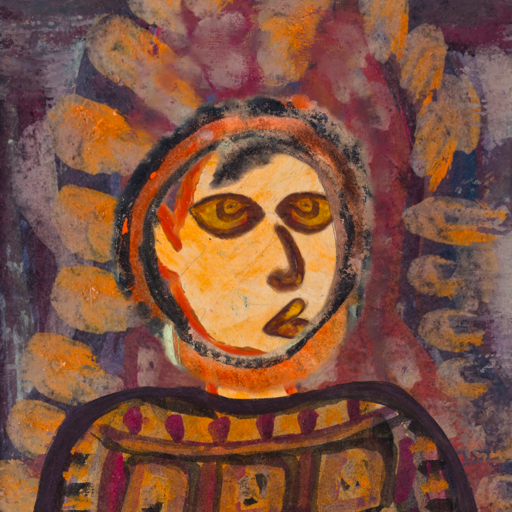
Background: Doll, Head And Neck Side: Experience, Face Side: Comrade, Bust: Doll, Hair Side: Childish, Head Accessory: Blank, Second Necklace: Blank, Necklace: Blank, Baby: Blank